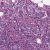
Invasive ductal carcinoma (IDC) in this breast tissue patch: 1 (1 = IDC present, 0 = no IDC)